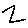
Label: zigzag